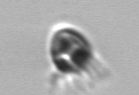
Label: Ciliophora